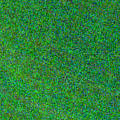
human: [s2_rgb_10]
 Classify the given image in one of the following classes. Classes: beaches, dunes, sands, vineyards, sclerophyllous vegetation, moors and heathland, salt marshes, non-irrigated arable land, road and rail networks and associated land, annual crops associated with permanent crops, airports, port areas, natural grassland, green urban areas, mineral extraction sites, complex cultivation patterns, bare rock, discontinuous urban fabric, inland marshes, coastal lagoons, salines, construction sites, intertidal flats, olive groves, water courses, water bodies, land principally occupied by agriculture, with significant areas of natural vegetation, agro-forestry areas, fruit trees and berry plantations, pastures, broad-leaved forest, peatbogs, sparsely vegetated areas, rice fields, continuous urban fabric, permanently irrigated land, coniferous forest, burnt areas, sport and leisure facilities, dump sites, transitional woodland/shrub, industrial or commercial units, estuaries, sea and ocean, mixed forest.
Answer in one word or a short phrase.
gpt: sea and ocean